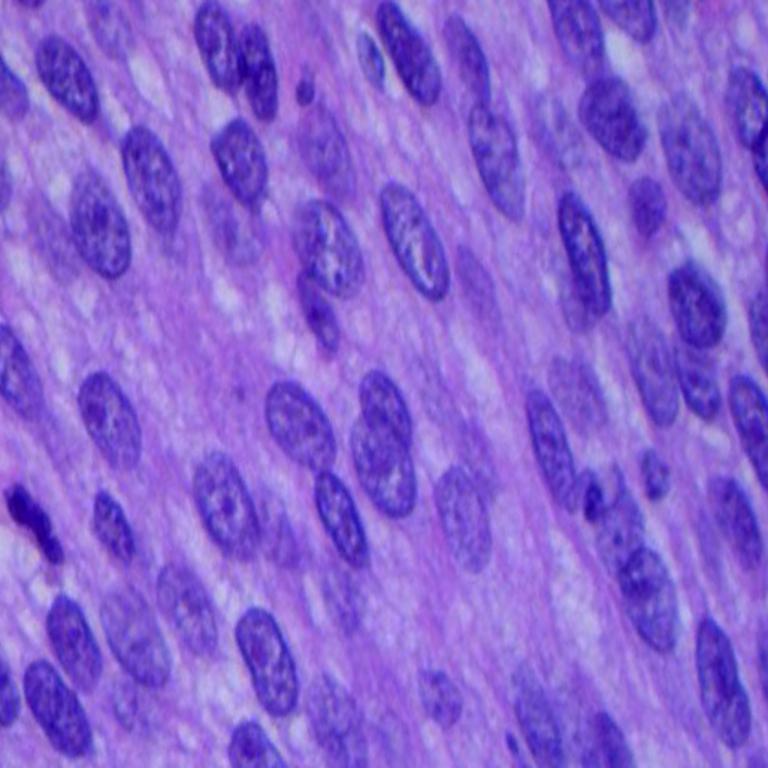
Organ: lung
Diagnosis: squamous carcinomas